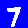
Digit: 7